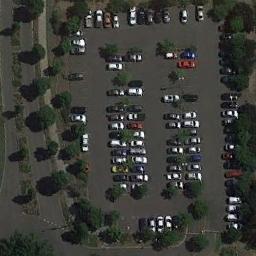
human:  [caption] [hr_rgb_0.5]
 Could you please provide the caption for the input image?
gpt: There are many different colored cars in the parking lot .

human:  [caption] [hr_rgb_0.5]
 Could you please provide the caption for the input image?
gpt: About a third of the parking spaces in the parking lot are occupied .

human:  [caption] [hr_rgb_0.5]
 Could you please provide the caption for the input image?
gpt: The parking lot with some neatly arranged cars is surrounded by some trees .

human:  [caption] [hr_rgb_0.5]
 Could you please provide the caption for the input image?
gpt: The parking lot is full of cars next to some trees .

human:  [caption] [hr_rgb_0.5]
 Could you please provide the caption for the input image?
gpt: There are some green trees beside the parking lot with some cars .